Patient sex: F
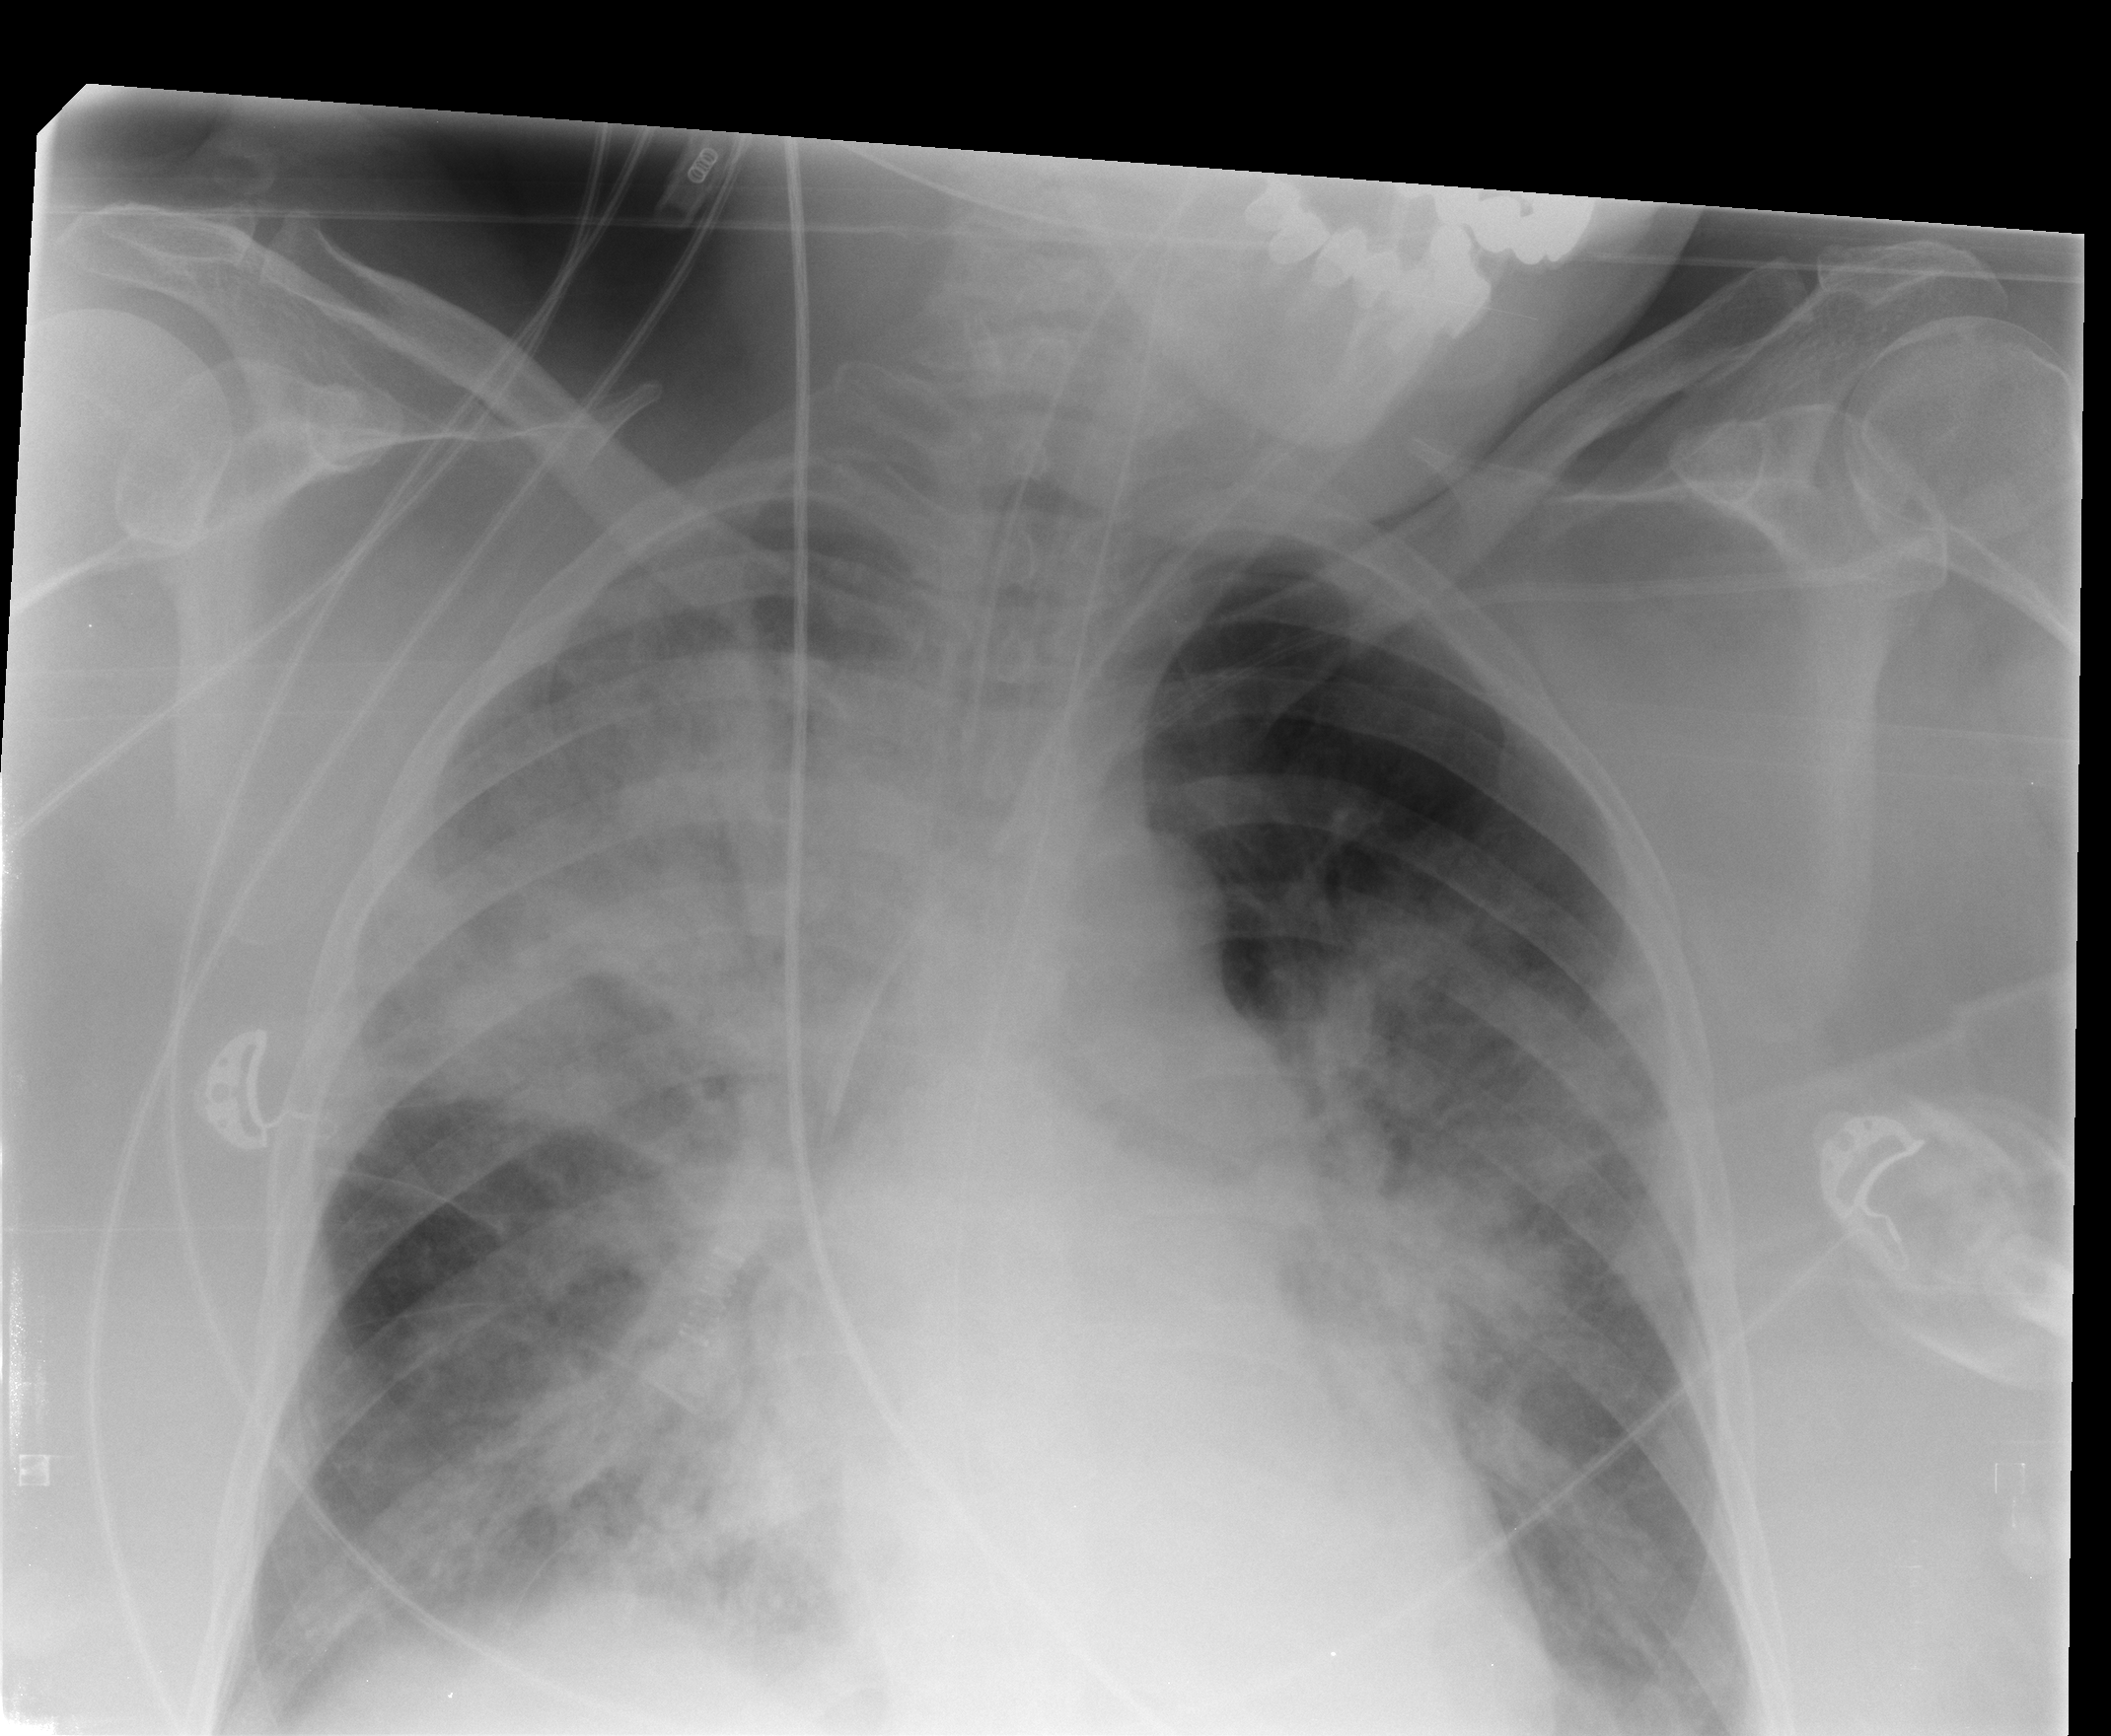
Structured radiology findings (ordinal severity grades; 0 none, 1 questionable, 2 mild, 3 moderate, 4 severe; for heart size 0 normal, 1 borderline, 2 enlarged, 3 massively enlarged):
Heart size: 0
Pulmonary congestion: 3
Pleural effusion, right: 1
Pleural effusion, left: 1
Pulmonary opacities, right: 3
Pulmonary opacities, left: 2
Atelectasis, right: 3
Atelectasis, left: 2